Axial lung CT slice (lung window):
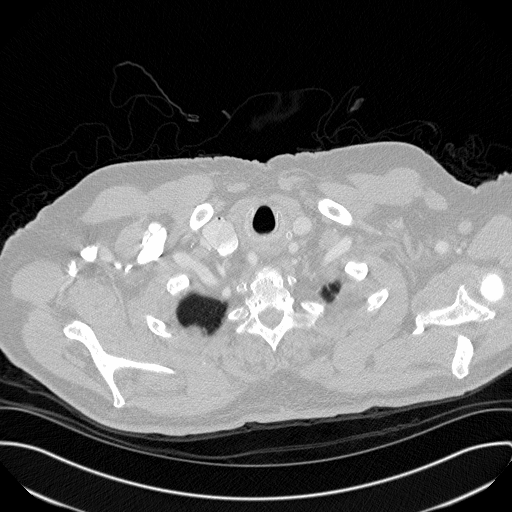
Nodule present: no